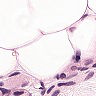
Metastatic tissue present: yes